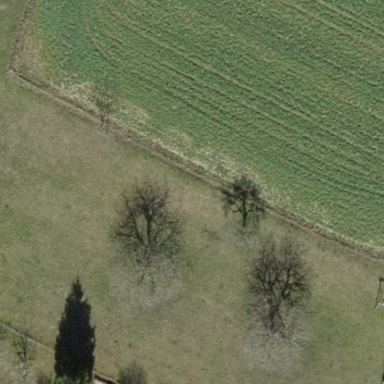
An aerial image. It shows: Beautiful meadow.